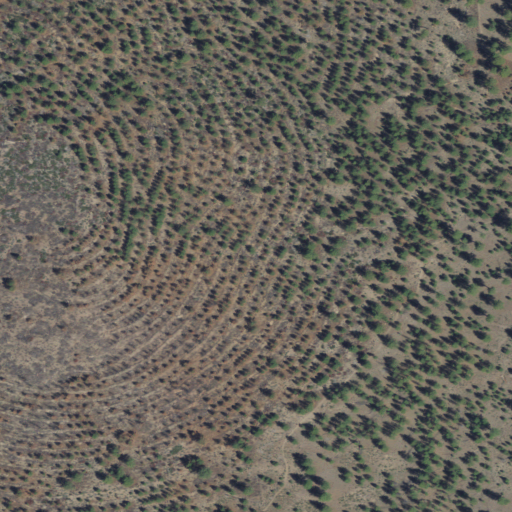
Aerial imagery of mountain in Oregon named Deadlog Butte containing grassland, evergreen forest, and shrub